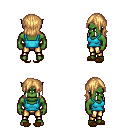
a pixel art fantasy rpg character, male body template, orc, green skin, teal pirate shirt, gold greaves, light blonde long bangs hairstyle, brown slippers, four views (front, back, left, right), 2x2 character sprite sheet, small pixel art, hard edges, no anti-aliasing